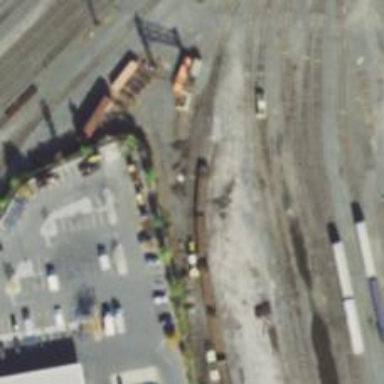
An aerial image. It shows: Railway yard.